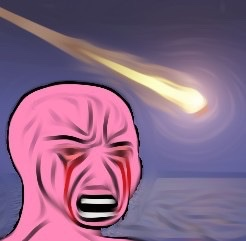
Label: 5_Rage